Field crop: maize
Growth stage: 2
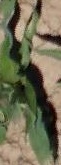
Species: maize